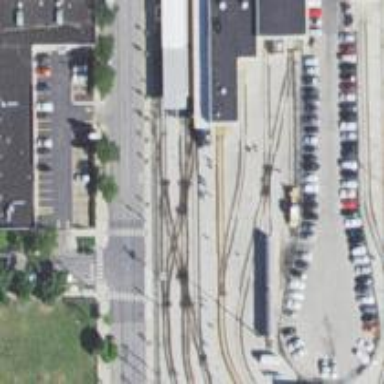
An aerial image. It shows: Electrified rail service yard.